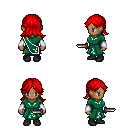
a pixel art fantasy rpg character, female body template, human, dark skin, sash dress, white pants, red loose hair, white cloth bracers, black shoes, dagger, four views (front, back, left, right), 2x2 character sprite sheet, small pixel art, hard edges, no anti-aliasing